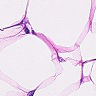
Metastatic tissue present: no